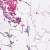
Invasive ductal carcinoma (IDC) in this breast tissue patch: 0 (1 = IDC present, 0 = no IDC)